Question: '''
class MenuBarWidget(QMenuBar):
sig_new_file = pyqtSignal()
sig_open_file = pyqtSignal()
sig_save_file = pyqtSignal()
sig_page_setup = pyqtSignal()
sig_print = pyqtSignal()
sig_exit = pyqtSignal()
sig_status_bar = pyqtSignal(bool)
def __init__(self):
super().__init__()
self.init_menu_file()
# self.init_menu_edit()
# self.init_menu_format()
# self.init_menu_view()
# self.init_menu_help()
# self.set_all_text()
def init_menu_file(self):
self.act_new_file = QAction('File', self)
self.act_new_file.setShortcut(QKeySequence('Ctrl+N'))
self.act_new_file.triggered.connect(lambda: self.sig_new_file.emit())
self.act_open_file = QAction('Open', self)
self.act_open_file.setShortcut(QKeySequence('Ctrl+O'))
self.act_new_file.triggered.connect(lambda: self.sig_open_file.emit())
self.act_save_file = QAction('Save', self)
self.act_save_file.setShortcut(QKeySequence('Ctrl+S'))
self.act_save_file.triggered.connect(lambda: self.sig_save_file.emit())
self.act_print = QAction('Print', self)
self.act_print.setShortcut(QKeySequence('Ctrl+P'))
self.act_print.triggered.connect(lambda: self.sig_print.emit())
self.act_quit = QAction('Quit', self)
self.act_quit.setShortcut(QKeySequence('Ctrl+Q'))
self.act_quit.triggered.connect(lambda: self.sig_exit.emit())
self.menu_file = self.addMenu('&File')
self.menu_file.addAction(self.act_new_file)
self.menu_file.addAction(self.act_open_file)
self.menu_file.addAction(self.act_save_file)
self.menu_file.addSeparator()
self.menu_file.addAction(self.act_print)
self.menu_file.addSeparator()
self.menu_file.addAction(self.act_quit)
if __name__ == '__main__':
class Form(QMainWindow):
sig_new_file = pyqtSignal()
def __init__(self):
super().__init__()
self.initUI()
def initUI(self):
self.resize(640, 480)
self.setWindowTitle('MenuBar')
self.menu = MenuBarWidget()
self.setMenuBar(self.menu)
app = QApplication(sys.argv)
form = Form()
form.show()
exit(app.exec_())
'''
I wanted to make a menubar for a window on MacOs 10.15.6 with PyQt 5.15
I used QMenuBar class for custom menubar ,created some submenus under 'File' Menu and added it to QMainWindow
and I can see global menubar is created on the top of display just like the other MacOs.
I tried both
'''
QMenuBar() , QMainWIndow.setMenuBar()
'''
'''
sub_menu = QAction('Someting else..',self)
fileMenu = QMainWindow.menuBar().addMenu('File')
fileMenu.addAction(sub_menu)
'''
However created global menubar is not clickable. I clicked it but it does not show submenus below 'File' Menu.
But This way using 'setNativeMenuBar(False)' below works fine like Windows Applications but I wanna use native MacOs menubar
'''
QMainWindow.menuBar() and QMainWindow.setNativeMenuBar(False)
'''
Here are images.
<URL>

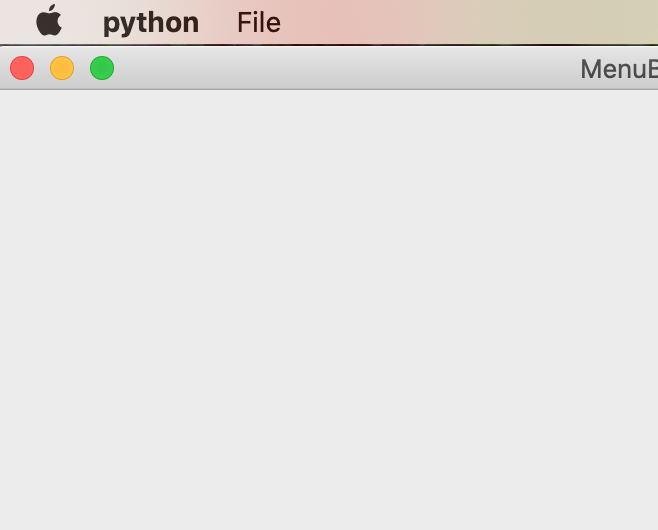
Answer: '''
# This worked on PyQt5 on macOS Big Sur (ver 11.6)
# it is the result on painful trial and error
# and reading the Qt Docs
def _createMenuBar(self):
menuBar = self.menuBar()
# File menu
fileMenu = menuBar.addMenu("File")
fileMenu.addAction("New")
save = QAction("Save",self)
save.setShortcut("Ctrl+S")
fileMenu.addAction(save)
quit = QAction("Quit",self)
quit.setShortcut("Ctrl+Q")
fileMenu.addAction(quit)
# Edit menu
editMenu = menuBar.addMenu("Edit")
editMenu.addAction("Copy")
editMenu.addAction("Paste")
# Help menu
helpMenu=menuBar.addMenu("Help")
helpMenu.addAction(self.helpContentAction)
helpMenu.addAction(self.aboutAction)
'''